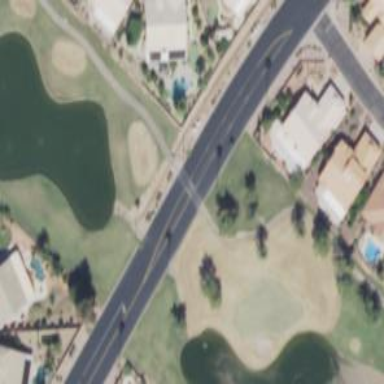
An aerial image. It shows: Service road used as golf cart path.